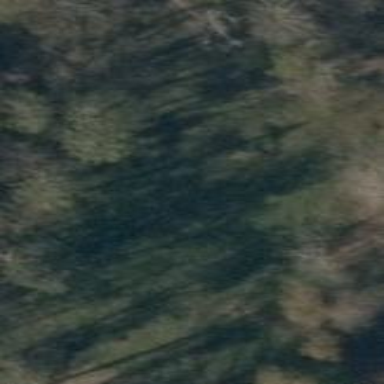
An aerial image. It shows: Area covered with grass.